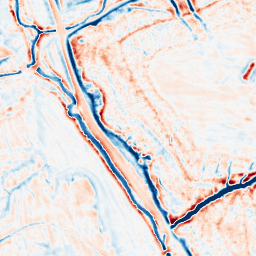
Category: edge_preserving
Decomposition family: bilateral
Decomposition parameters: d: 15
sigma_color: 150
sigma_space: 75
Upsampling method: linear_exact
Upsampling parameters: scale: 4
Upsampling scale: 4